Question: I am looking to count/sum positive numbers in a column given that we are taking only top 10 in next column. For e.g.

I am using the formula: =SUM(LARGE(IF($E$3:$E$58>0,$F$3:$F$58),ROW(A1:A10)))
But it is summing the top 10 right F column such that E column is positive, which is the other way round. Any help is appreciated.
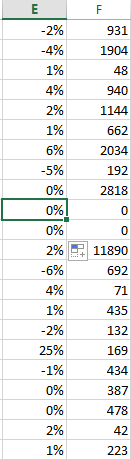
Answer: It doesn't sound as if you need anything more elaborate than a <URL> can provide a criteria to govern what is included in the count or sum. You've provided no row numbers so I will just use full column references.

The formulas are in the image much as your sample data was. As you can see, I used a to determine what is a positive number. These are array formulas. I was a little confused why you were asking for a count as your description seemed to refer to the . Maybe you can transcribe this for your own purposes.